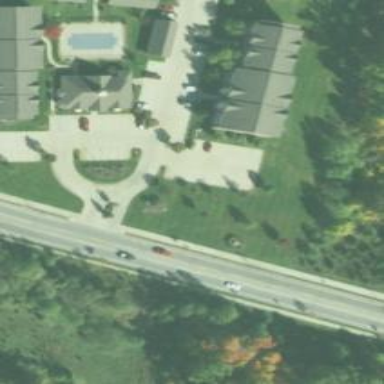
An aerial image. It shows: Driveway.